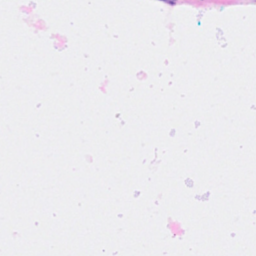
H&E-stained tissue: Breast